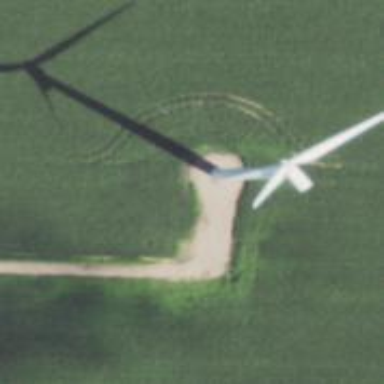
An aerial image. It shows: Wind turbine power generator.